Question: I have text that is retrieved on a linkbutton press:

When I press the button I am getting the following returned:
'''
Test UAT&#39;s for release 2.2.0
'''
It looks like HMTL entities are being retrieved. How do I turn these back into normal strings?
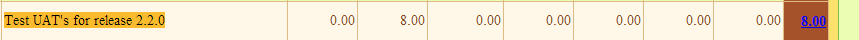
Answer: You don't need to remove the Html entities, actually the string that you are showing here is 'HTML Encoded' so you just need to do 'Html Decoding' to get it in normal form.
For that you have <URL> method.
'''
string normalString = HttpUtility.HtmlDecode(myEncodedString);
'''
If you are using .NET 4.0 or higher then you can also use <URL>